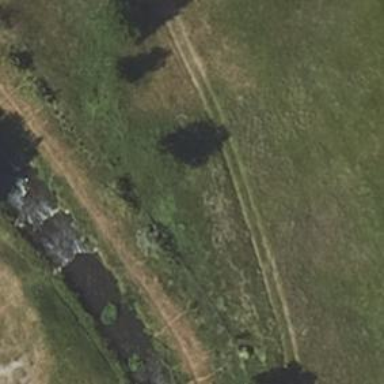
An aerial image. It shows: Grass track with grade4 quality surface.